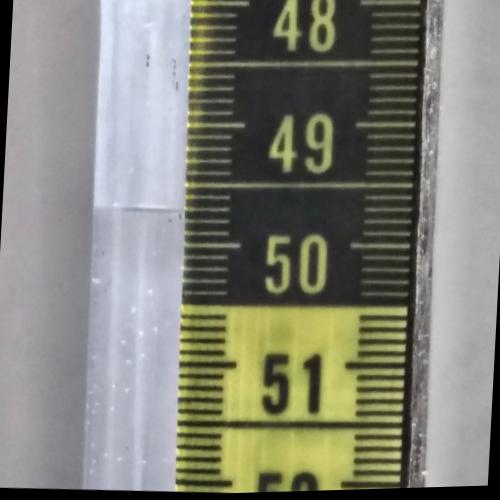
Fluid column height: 49.7 cm